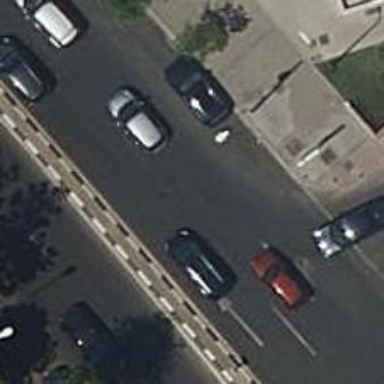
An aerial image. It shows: Road with traffic signals.